Field crop: tomato
Growth stage: 2
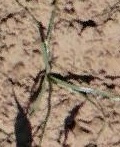
Species: cyperus